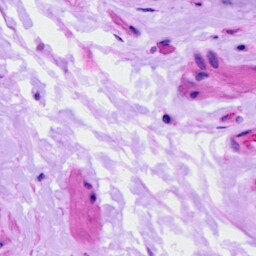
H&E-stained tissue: Ovarian